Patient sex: M
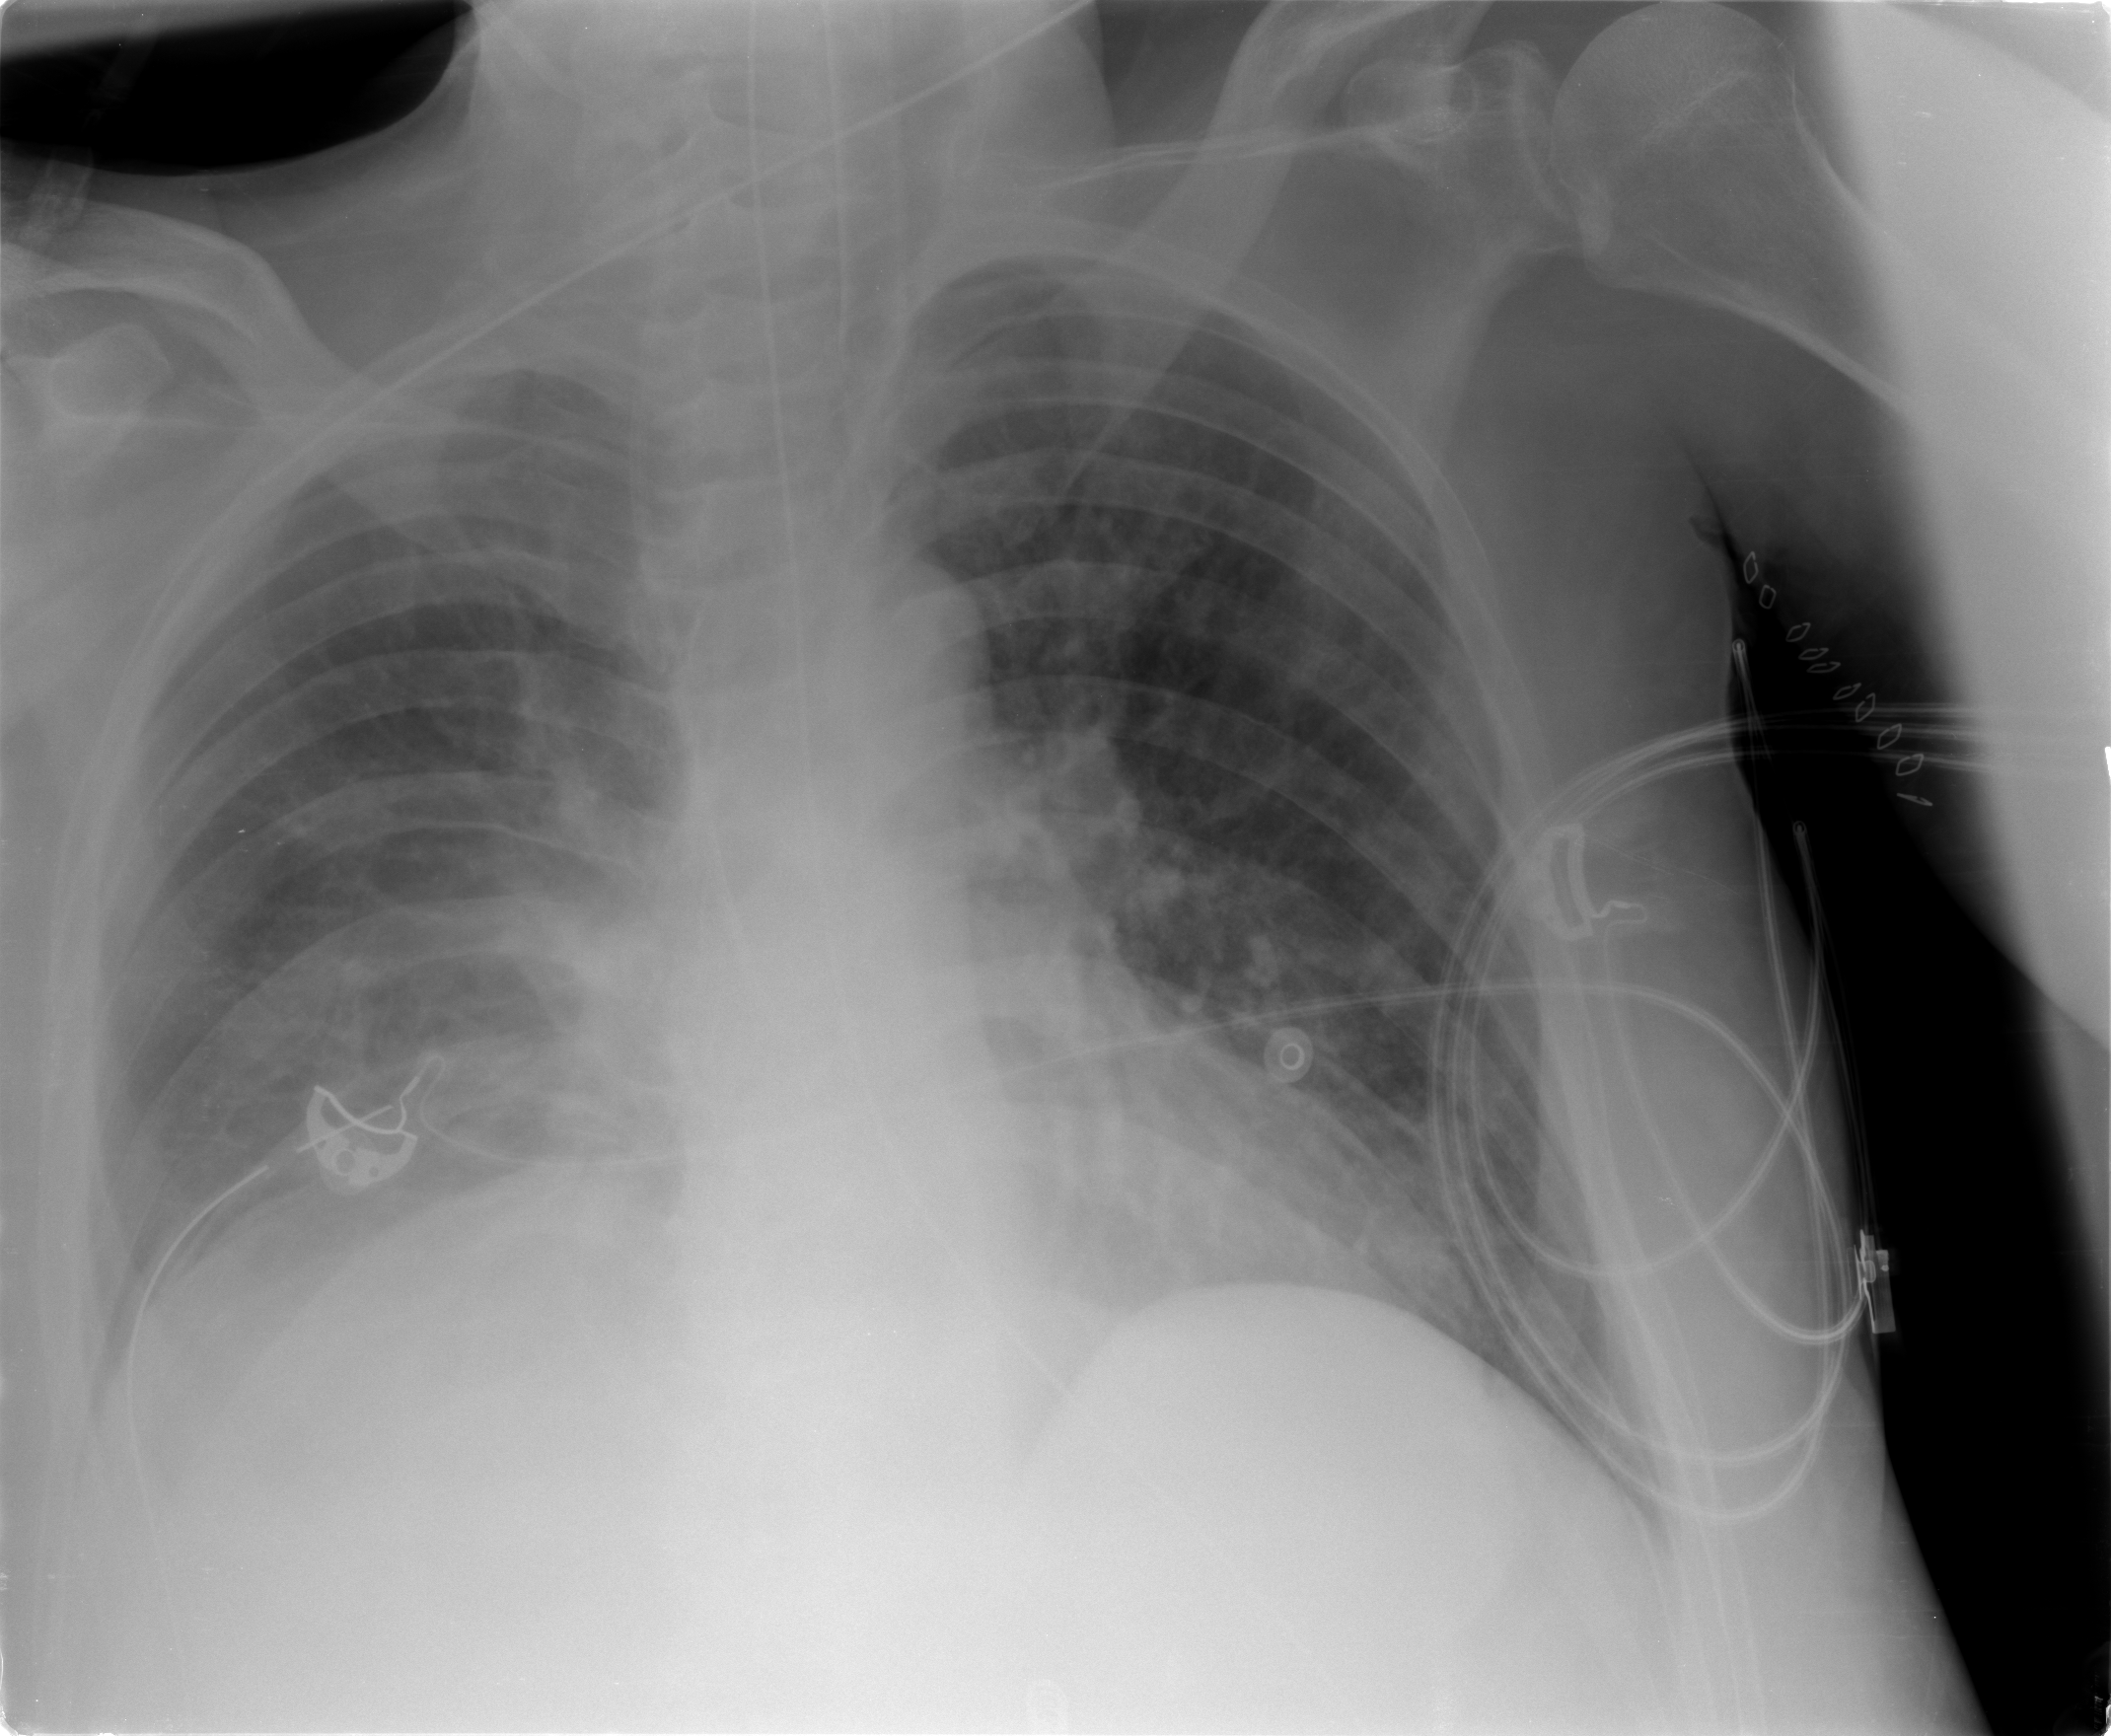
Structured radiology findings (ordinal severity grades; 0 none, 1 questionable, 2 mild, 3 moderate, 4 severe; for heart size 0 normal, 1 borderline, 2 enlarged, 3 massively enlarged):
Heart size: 0
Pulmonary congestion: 2
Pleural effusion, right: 1
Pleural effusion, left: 0
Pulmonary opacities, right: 1
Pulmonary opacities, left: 1
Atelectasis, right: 2
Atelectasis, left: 1